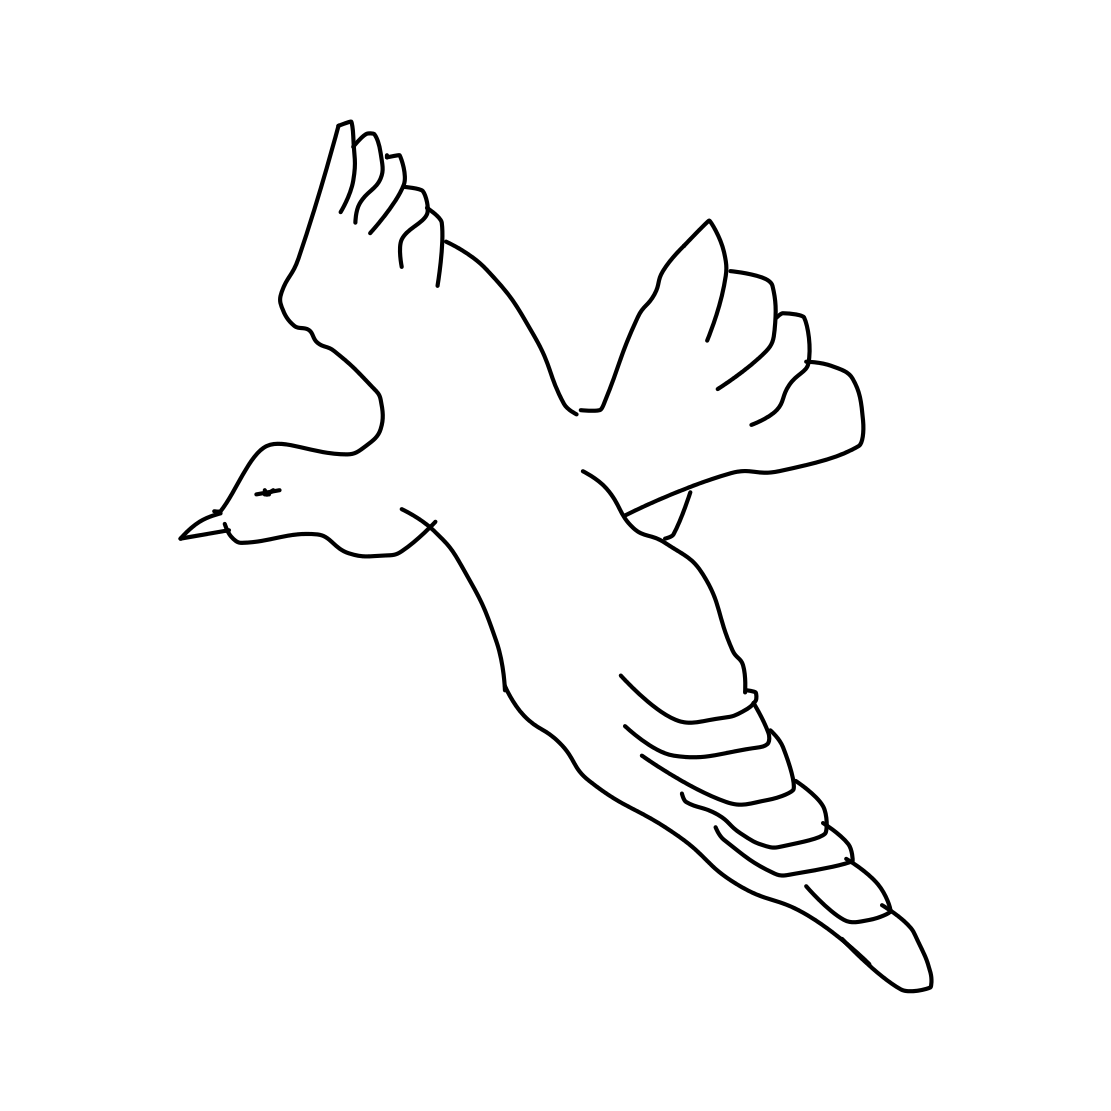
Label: seagull